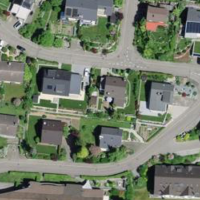
EUNIS habitat code: 55
Species observed at this site:
Physalis peruviana
Tanacetum vulgare